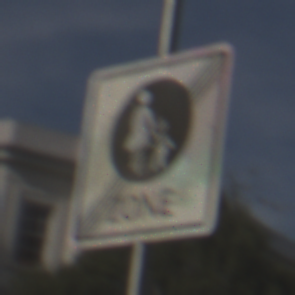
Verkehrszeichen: EndeFussgaengerzone
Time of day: MorningAfternoon
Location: Outdoor (Urban)
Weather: PartlyCloudy
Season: NotSpecified
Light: Natural